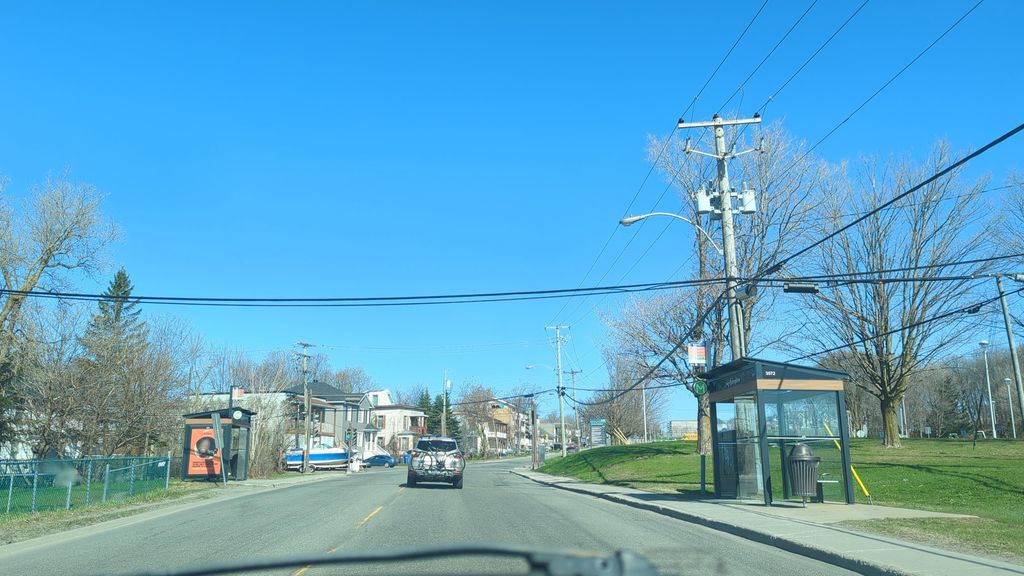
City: quebec_city